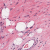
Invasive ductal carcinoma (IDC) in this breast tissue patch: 0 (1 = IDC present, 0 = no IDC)